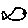
Label: fish